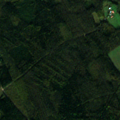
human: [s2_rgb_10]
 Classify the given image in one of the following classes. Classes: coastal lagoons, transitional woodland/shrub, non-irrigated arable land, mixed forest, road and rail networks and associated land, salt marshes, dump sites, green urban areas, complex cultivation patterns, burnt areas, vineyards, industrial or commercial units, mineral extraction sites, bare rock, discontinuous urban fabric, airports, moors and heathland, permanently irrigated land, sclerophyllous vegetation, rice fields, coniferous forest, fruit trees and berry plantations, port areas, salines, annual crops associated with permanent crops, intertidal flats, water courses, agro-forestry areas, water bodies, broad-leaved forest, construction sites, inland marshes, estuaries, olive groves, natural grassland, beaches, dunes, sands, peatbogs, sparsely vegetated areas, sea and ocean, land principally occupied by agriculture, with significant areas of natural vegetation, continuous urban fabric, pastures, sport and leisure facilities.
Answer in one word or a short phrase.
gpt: non-irrigated arable land, coniferous forest, mixed forest